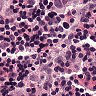
Metastatic tissue present: no